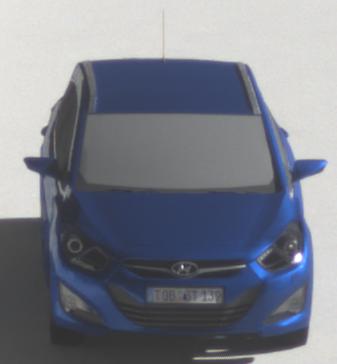
Make: Hyundai
Model: i40 Kombi 1.6 GDI
Detailed model: i40 (VF) Kombi
Model produced from: 2012/08
Model produced until: 2013/09
Doors: 5
Color: blue
Road condition: dry road
Daytime: morning or afternoon
Contrast: high contrast